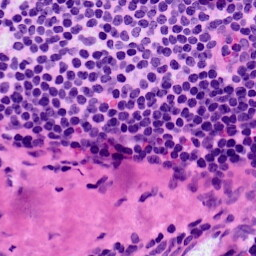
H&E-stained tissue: LymphNode